Question: What I am trying to do simply change views based on some data. To demonstrate exactly what I am trying to do I have constructed a little example to demonstrate. I used a UISegmentedControl to simulate data data then when a button is pressed, it would switch between views based on the value of the UISegmentedControl. Here is the storyboard...

You can see that there is a base view with a UISegmentedControl, then there is a button on that same view that will trigger a switch of view controllers based on the state of the UISegmentedControl to one of the three view controllers on the right. I have included the class of my base UIViewController so that you all can see how I achieve the switching of views.
'''
import UIKit
class RootViewController: UIViewController {
var nextViewIdentifier: String? = nil
@IBAction func switchViewButtonPressed(sender: UIButton) {
if (nextViewIdentifier != nil) {
let nextView = self.storyboard?.instantiateViewControllerWithIdentifier(nextViewIdentifier!) as! UIViewController
self.showViewController(nextView, sender: self)
}
}
@IBAction func valueChanged(sender: UISegmentedControl) {
switch sender.selectedSegmentIndex {
case 0:
nextViewIdentifier = "View1"
case 1:
nextViewIdentifier = "View2"
case 2:
nextViewIdentifier = "View3"
default:
nextViewIdentifier = nil
}
}
}
'''
So, the first function 'switchViewButtonPressed' is called when the button is pressed and it will switch the view based on the variable 'nextViewIdentifier'. The second function 'valueChanged' simply changes the 'nextViewIdentifier' variable when a button on UISegmentedControl is pushed.
---
All of this code works, but it doesn't seem like a natural way to implement this in a storyboard format. It would seem like there should be something else to achieve the effect that I am looking for. I am asking if anyone has a better way to change views based on data that is not previously known in advance and when these views are completely different. Another way that I assume that I could do this is by just stacking different views in one view controller and then picking the one that I want through a 'prepareForSegue' method. Anyway, any suggestions about what is the best way to switch view controllers in this context is appreciated. Thanks.
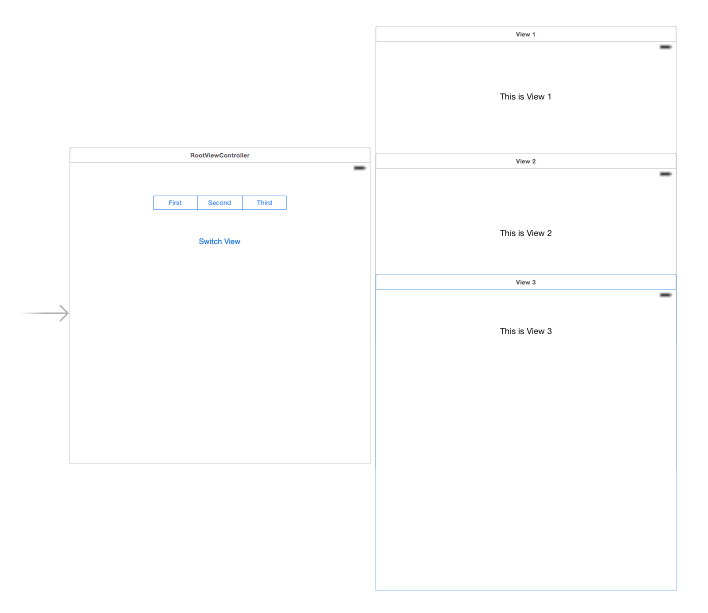
Answer: In case anyone cares, the way that I solved this problems was by creating segues from main view controller itself and naming the segues with an identifier. Then, based on the position of the UISegmentedControl I called the segue with the identifier with the method 'self.performSegueWithIdentifier(<String Identifier>, sender: self)'.